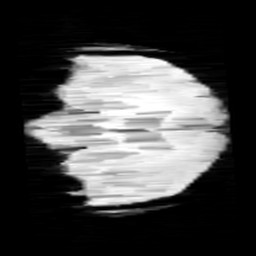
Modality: minIP
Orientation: coronal
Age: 11
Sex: female
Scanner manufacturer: siemens
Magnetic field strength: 3 T
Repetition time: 0.027 s
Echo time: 0.02 s